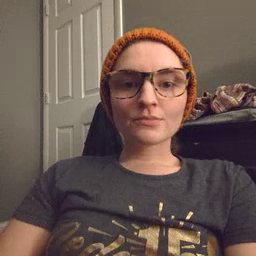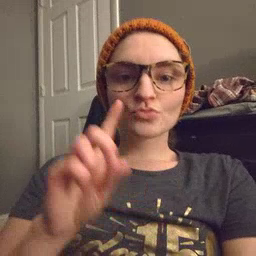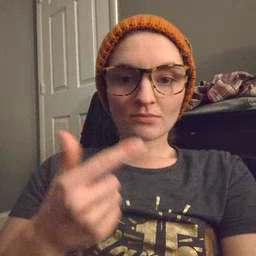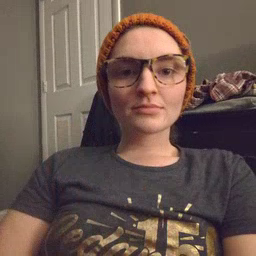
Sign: dog